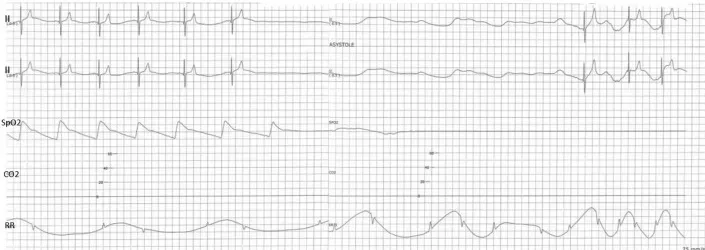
Telemetry strip showing asystole for >15-s.
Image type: electrography (ekg)